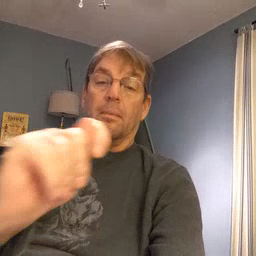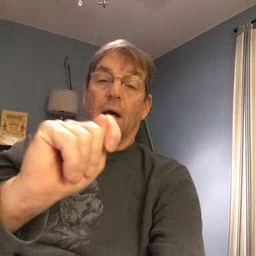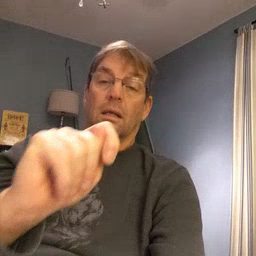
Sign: potty